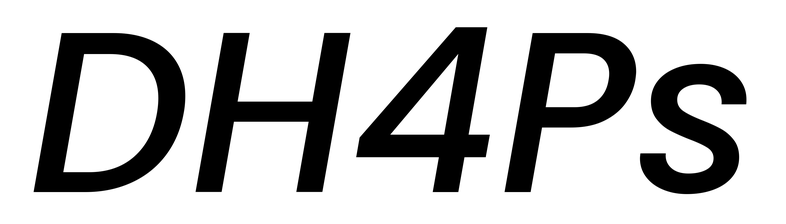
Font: Poppins-MediumItalic